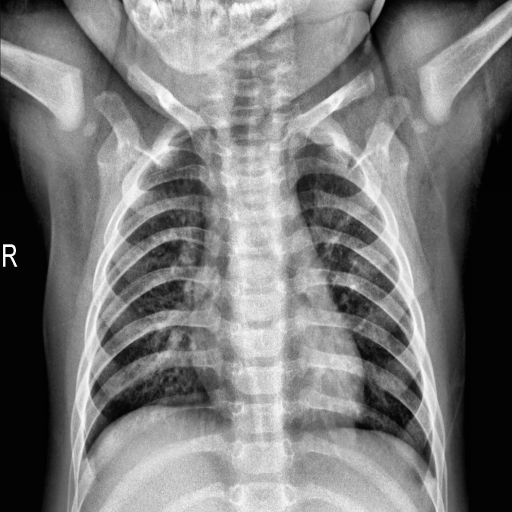
Finding: NORMAL